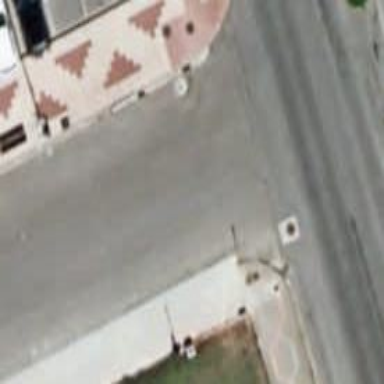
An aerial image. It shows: Sidewalk.